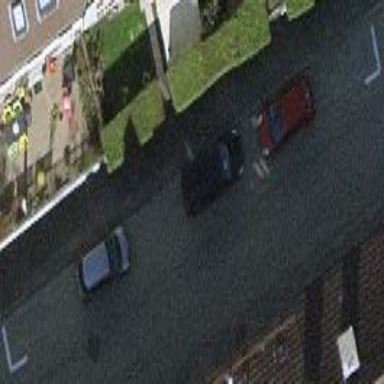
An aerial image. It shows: Street-side parking available in parallel orientation.